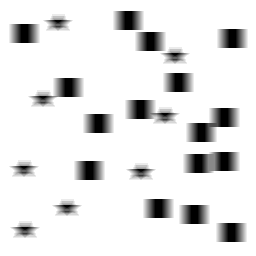
Squares: 16
Triangles: 0
Stars: 8
Total shapes: 24